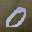
Label: 0